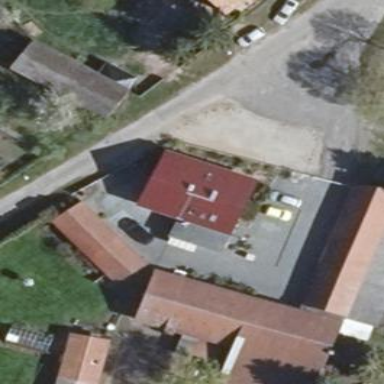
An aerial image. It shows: Grey house with flat roof.